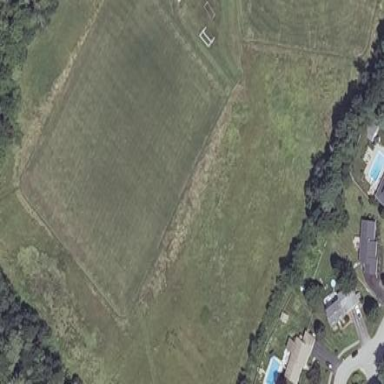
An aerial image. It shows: Grass pitch used for field hockey and lacrosse.